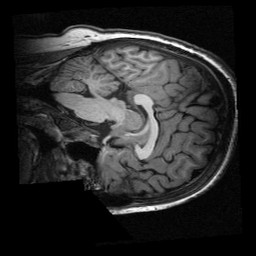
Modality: T1w
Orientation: sagittal
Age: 11
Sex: male
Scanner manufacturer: siemens
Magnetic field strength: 3 T
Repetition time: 2.3 s
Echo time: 0.00336 s